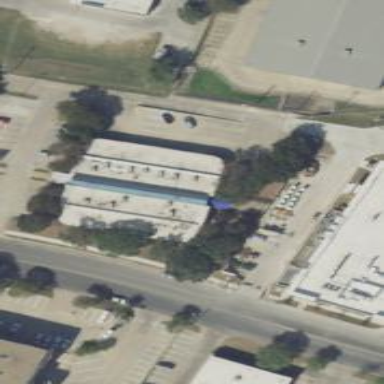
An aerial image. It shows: Clinic building providing healthcare services.